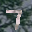
Label: 7